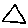
Label: triangle